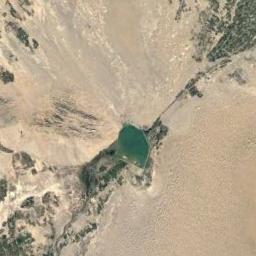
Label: desert